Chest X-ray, PA view. Patient: 60 years old, sex F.
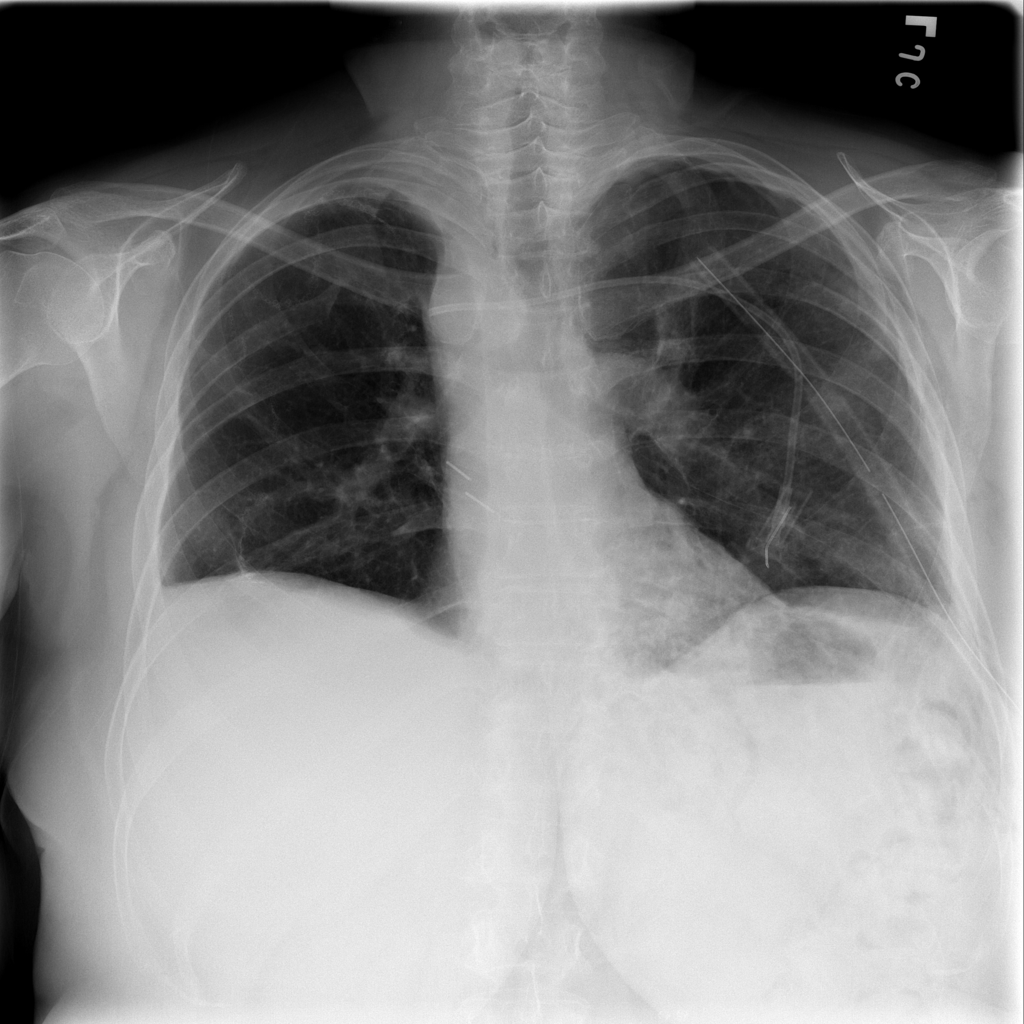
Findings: Emphysema